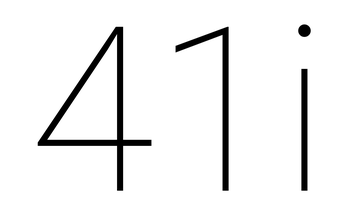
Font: Roboto_Thin